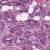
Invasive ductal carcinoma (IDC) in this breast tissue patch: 1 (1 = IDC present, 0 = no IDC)